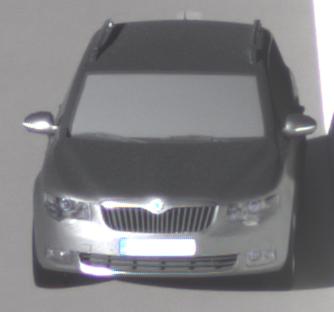
Make: Skoda
Model: Superb Combi 1.4 TSI
Detailed model: Superb (II) Combi
Model produced from: 2010/01
Model produced until: 2011/10
Doors: 5
Color: gray
Road condition: wet road
Daytime: sunrise or sunset
Contrast: high contrast